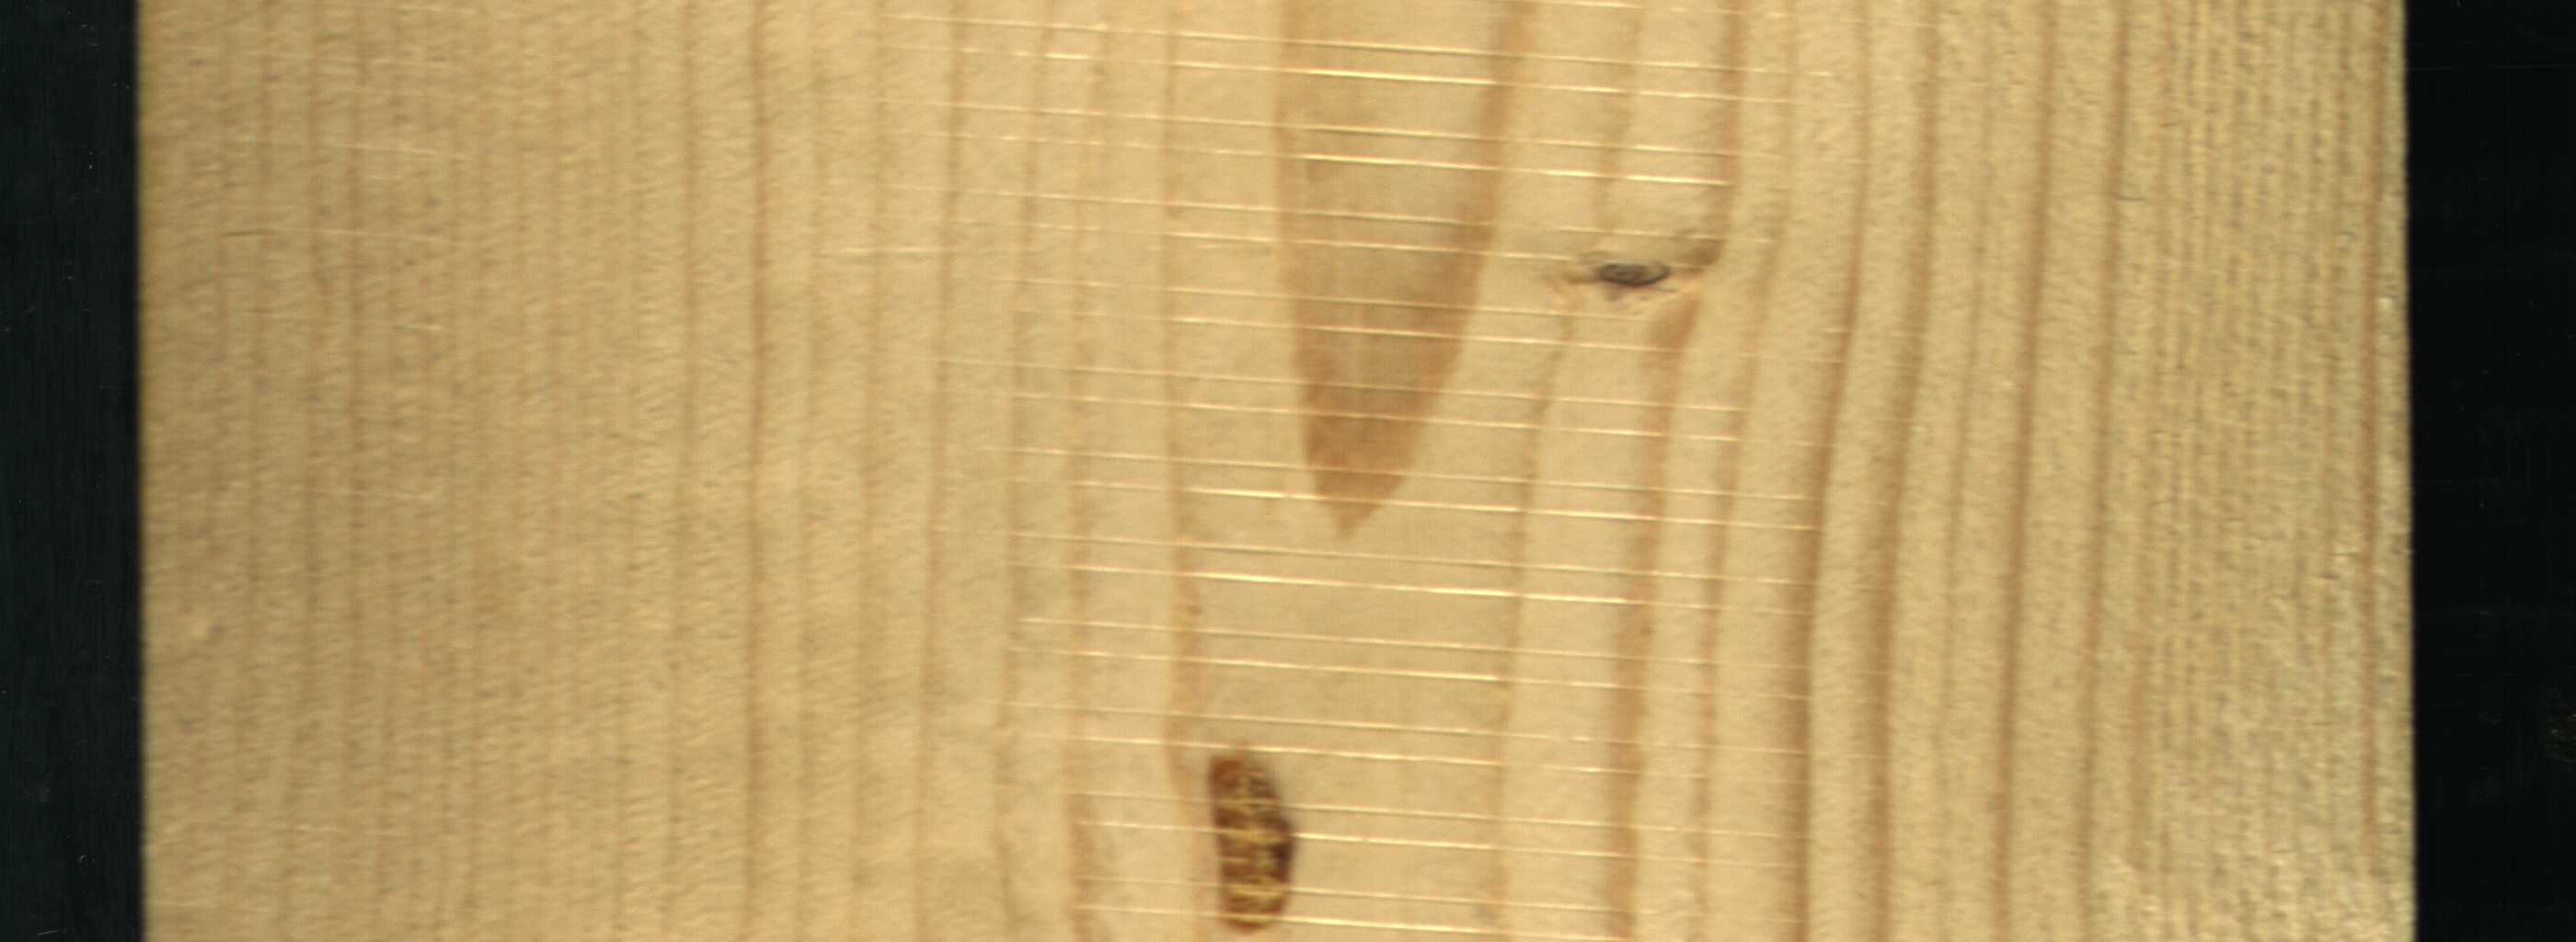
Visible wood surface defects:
resin
Live_Knot